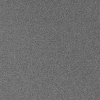
Atmospheric dust classification: dusty